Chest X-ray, PA view. Patient: 33 years old, sex M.
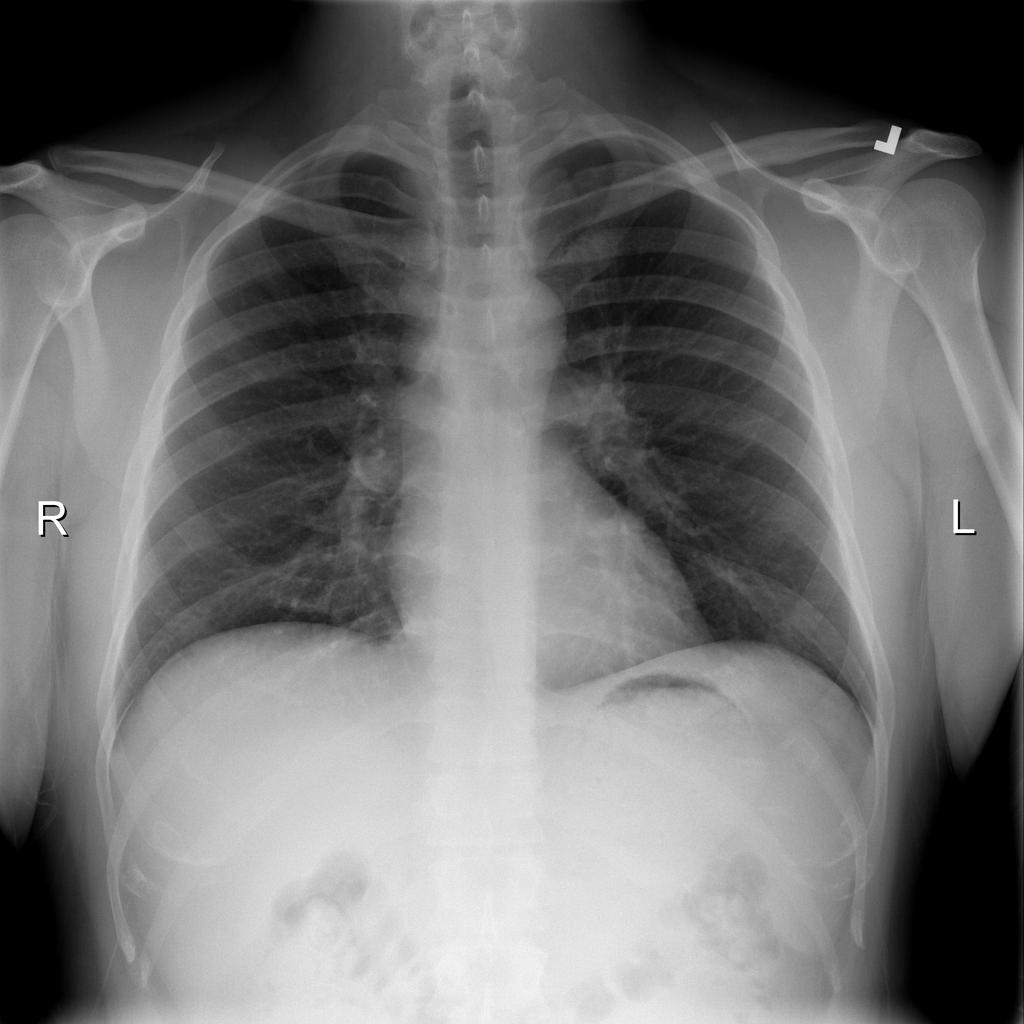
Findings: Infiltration